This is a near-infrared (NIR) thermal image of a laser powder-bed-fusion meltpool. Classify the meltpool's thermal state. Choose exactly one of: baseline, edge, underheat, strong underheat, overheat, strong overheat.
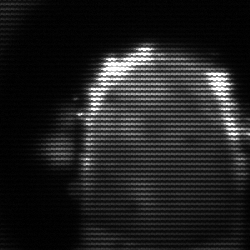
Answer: baseline